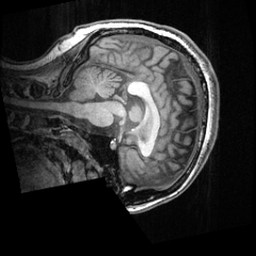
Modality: T1w
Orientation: sagittal
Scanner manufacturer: ge
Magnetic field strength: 3 T
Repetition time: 0.008572 s
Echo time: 0.003384 s